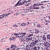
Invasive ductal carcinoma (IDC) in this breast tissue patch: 1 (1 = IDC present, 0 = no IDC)